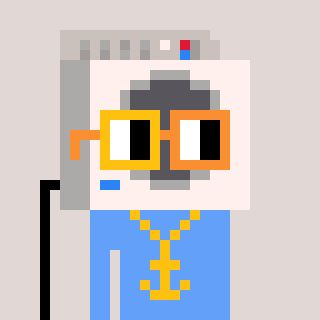
a pixel art character with square yellow and orange glasses, a washing machine-shaped head and a blue-colored body on a warm background